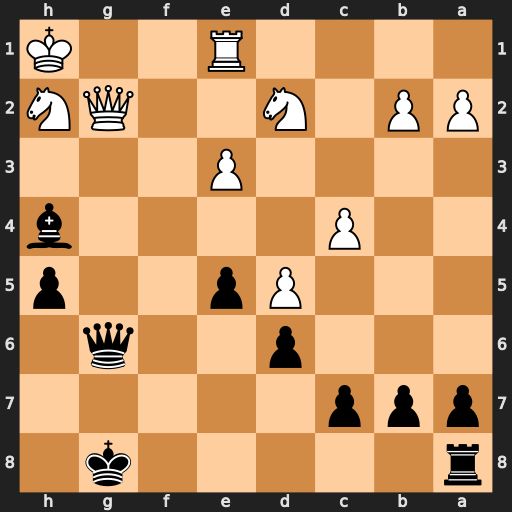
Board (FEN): r5k1/ppp5/3p2q1/3Pp2p/2P4b/4P3/PP1N2QN/4R2K
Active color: b
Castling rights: -
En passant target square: -
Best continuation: Qxg2+ Kxg2 Bxe1